Question: I'm stuck on the SetBinding method.
I would like to have 2 kinds of icons in the table, there will be a boolean property and the shown icon will depend on this property. Here is an example :

The problem is that I can't change the icon. I've tried to google it for about 3 hours, without success.
My idea was to put there Image control and than change the source dependenig on property, but i couldnt find out how to change image source.
So I tryed to create custom sample with image template and SetBinding and here I am stuck...
'''
int index = 0;
foreach (var item in this.VidContentItems) {
if (item.Active == false) {
this.FindControlInCollection("TrueOrFalse",
this.VidContentItems.ElementAt(index)).SetBinding(?????????);
}
index++;
}
'''
Or maybe I'm totally wrong...
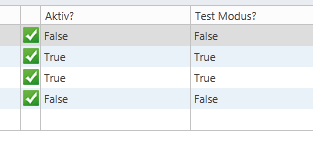
Answer: OK i solved it like this: I created a table where was just one image item and i add a control image viewer to the grid of the target table, then i made loop and if the value was false i hided the control.. looks easy but this wasnt possible when i was trying to put there just image control, becouse visibility couldnt be changed for specific control , only for all controls...that stacked me a lot..never use image control!!!
'''
partial void VidContentItemsGrid_Activated() {
int index = 0;
foreach (var item in this.VidContentItems) {
if (item.Active == false) {
this.FindControlInCollection("TrueIconInd", this.VidContentItems.ElementAt(index)).IsVisible = false;
}
index++;
}
}
'''